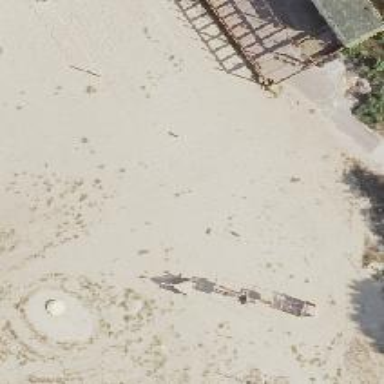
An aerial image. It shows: Playground with sand surface.